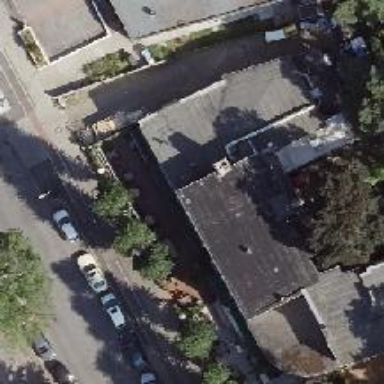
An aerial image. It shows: Restaurant.